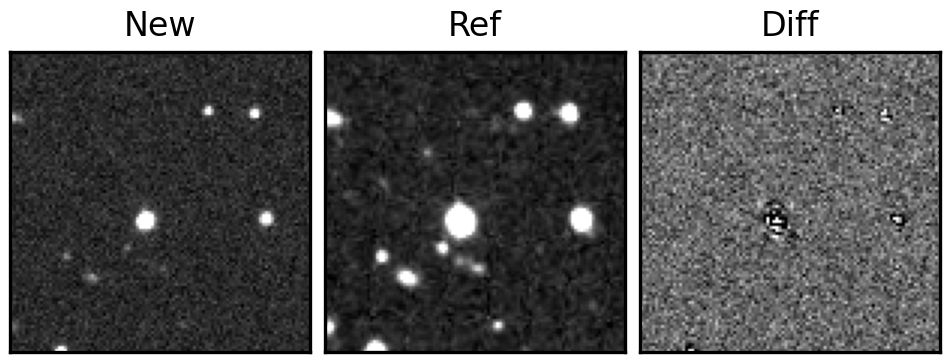
Label: bogus